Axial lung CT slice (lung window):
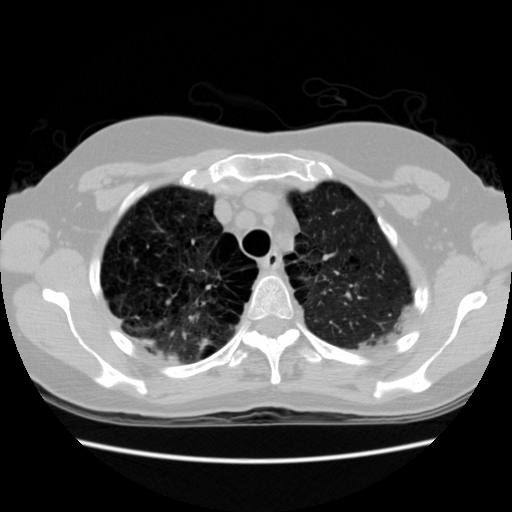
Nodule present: no